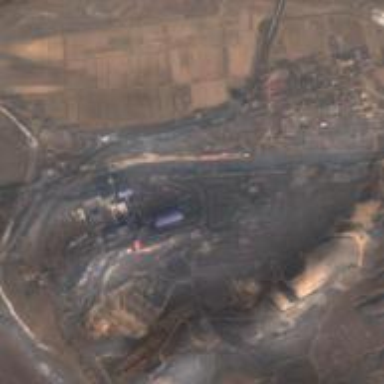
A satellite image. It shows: Industrial area designated for mining activities.